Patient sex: F
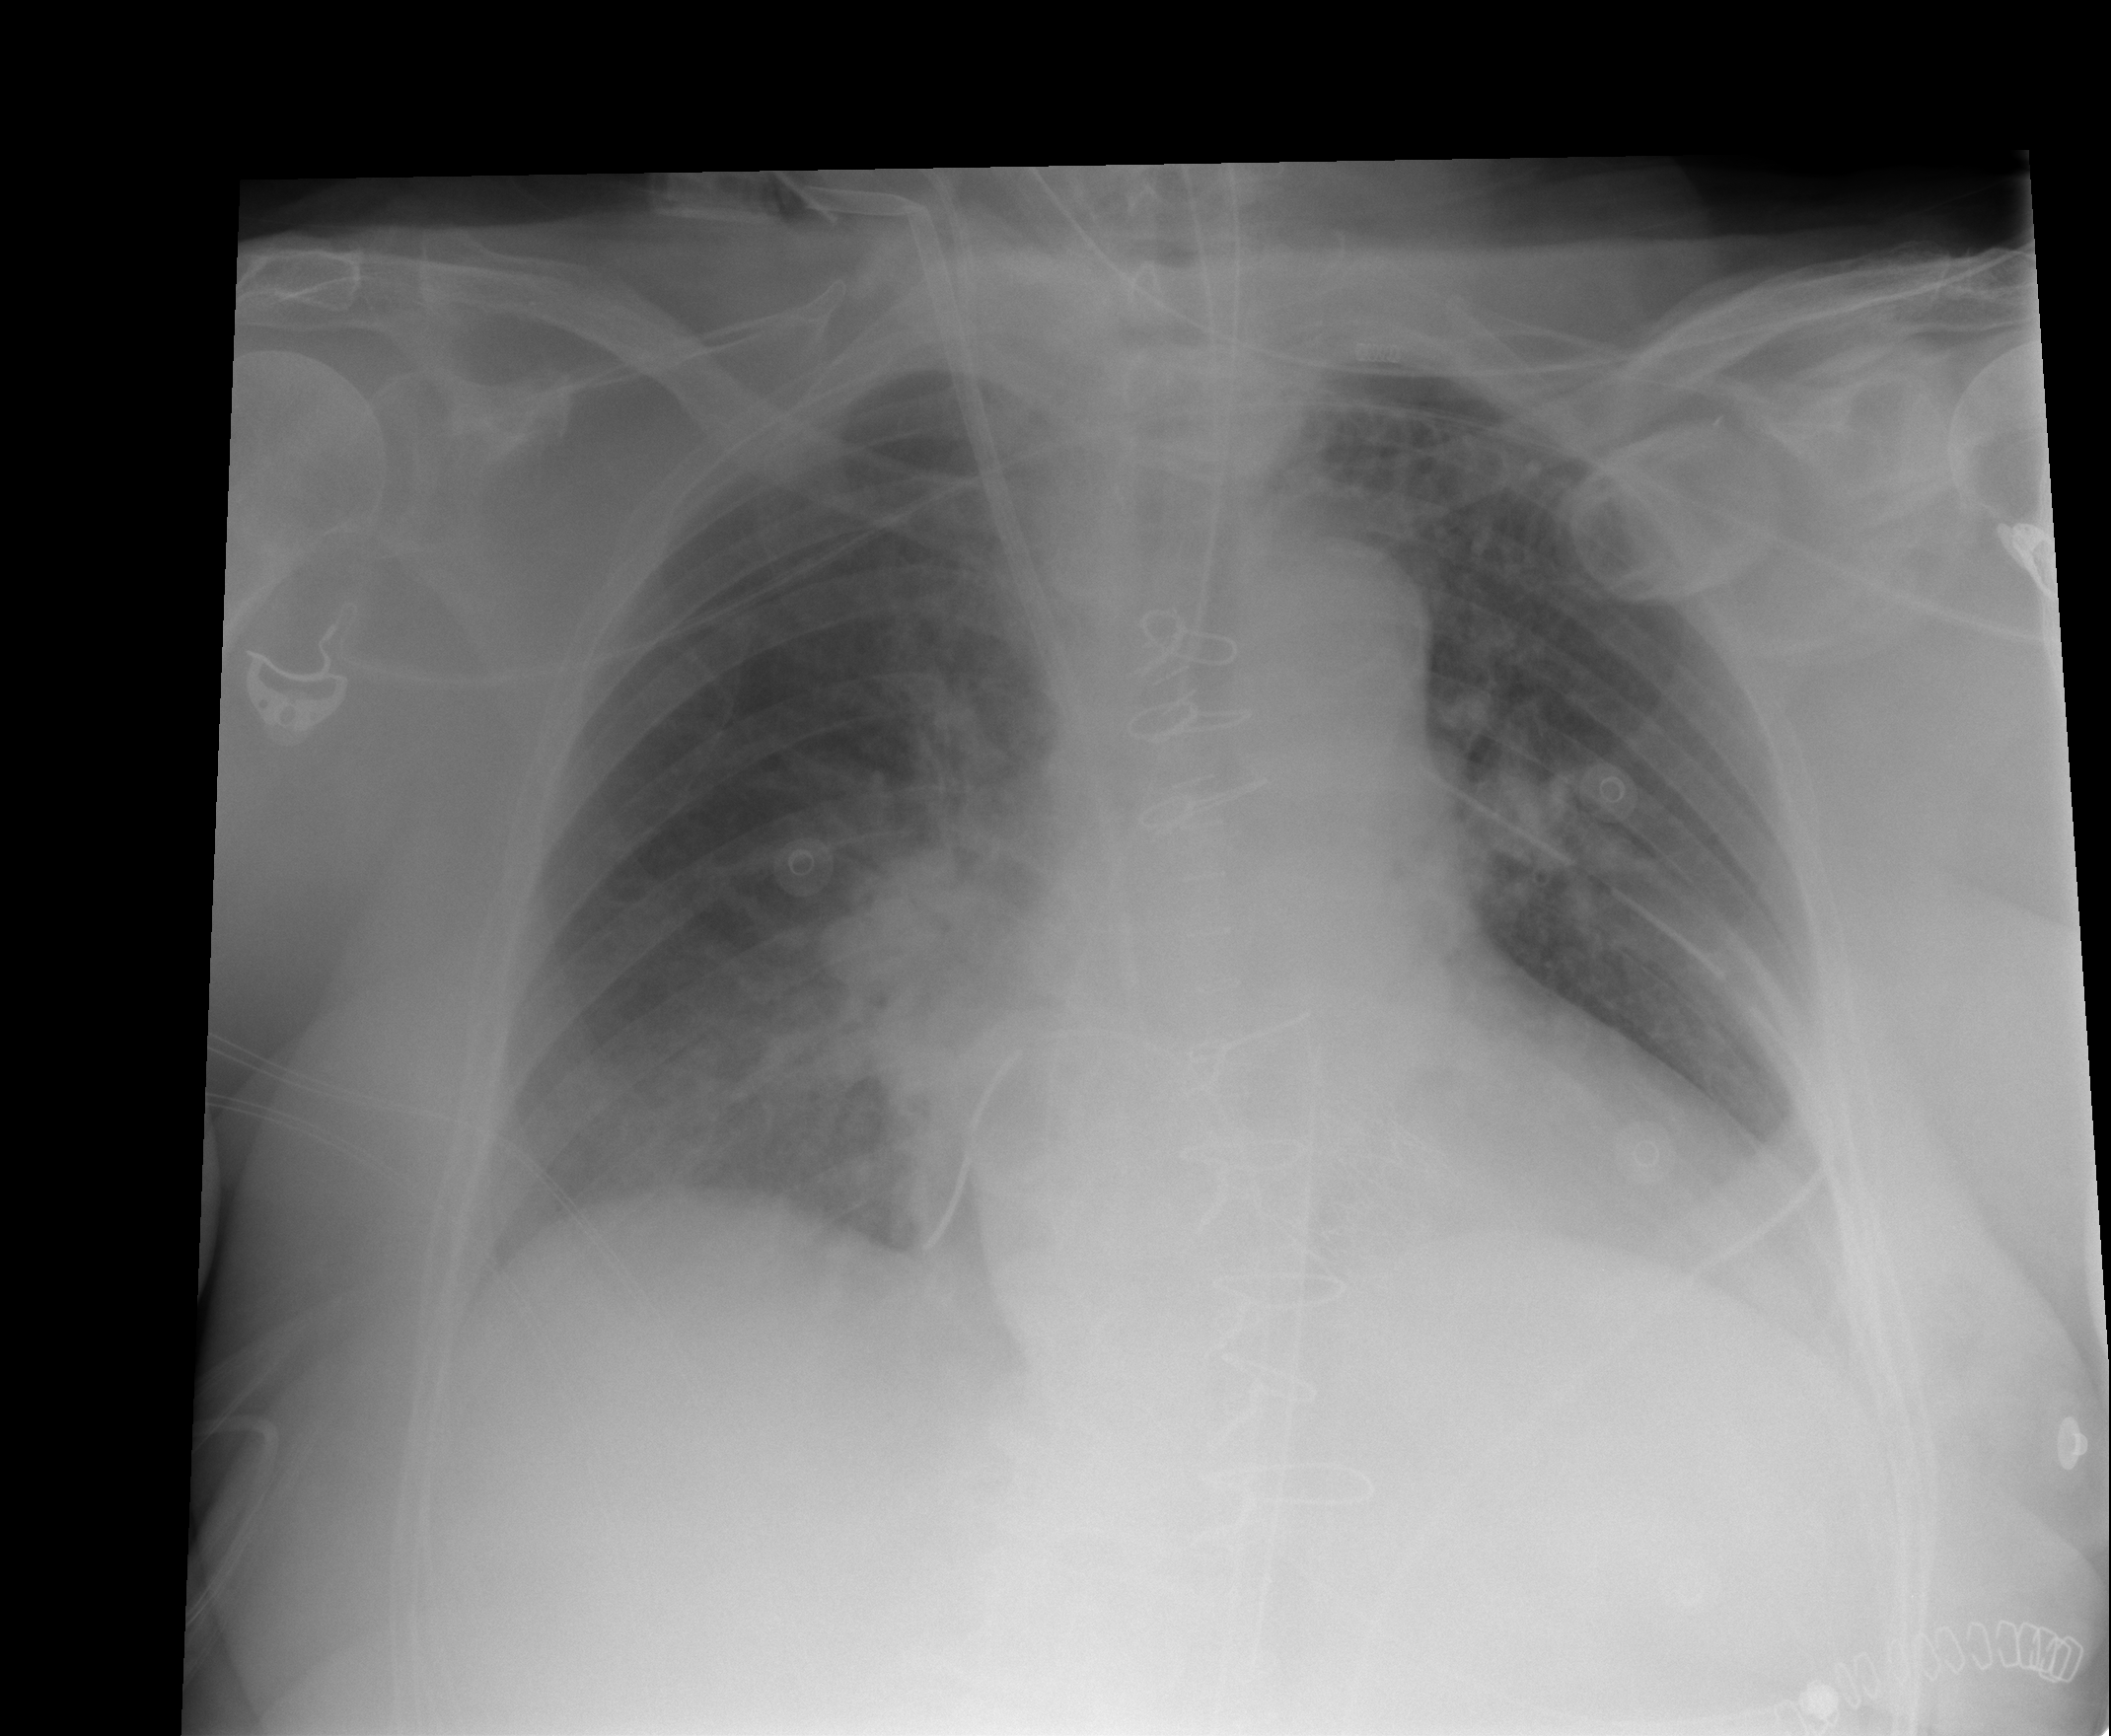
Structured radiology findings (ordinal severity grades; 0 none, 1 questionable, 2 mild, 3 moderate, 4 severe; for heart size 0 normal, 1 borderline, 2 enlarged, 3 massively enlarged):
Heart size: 2
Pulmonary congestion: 2
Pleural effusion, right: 0
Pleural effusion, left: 0
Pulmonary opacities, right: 2
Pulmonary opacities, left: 2
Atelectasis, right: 2
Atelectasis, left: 2